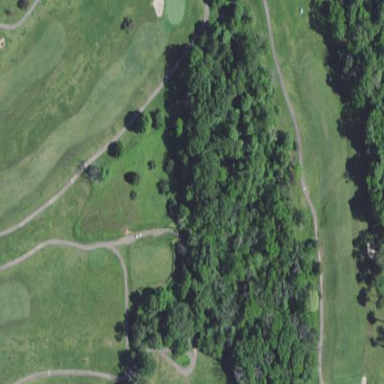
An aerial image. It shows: Golf fairway in the image.